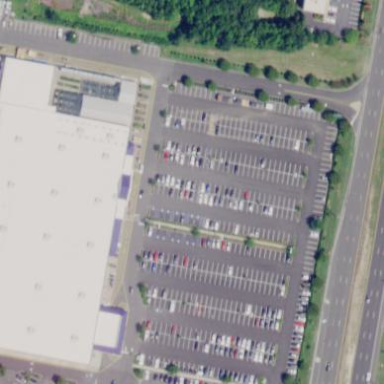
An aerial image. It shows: Retail area.